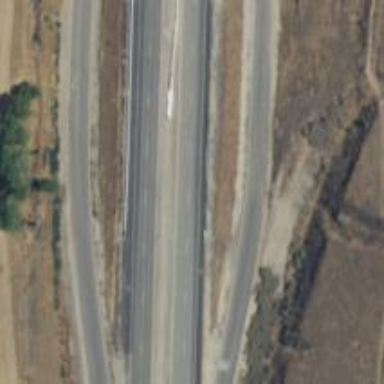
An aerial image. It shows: Asphalt motorway link.